Question: I updated Xcode to the 4.3.1 version but now I don't know what's going on. When I compile my project, the compiler gives this error:
> Lexical issue : 'Availability.h' file not found
And in other old projects :
> Lexical issue'QuartzCore/QuartzCore.h' file not found
It's so strange! But how can I fix these errors?
I already removed frameworks and added them again, but nothing changed.

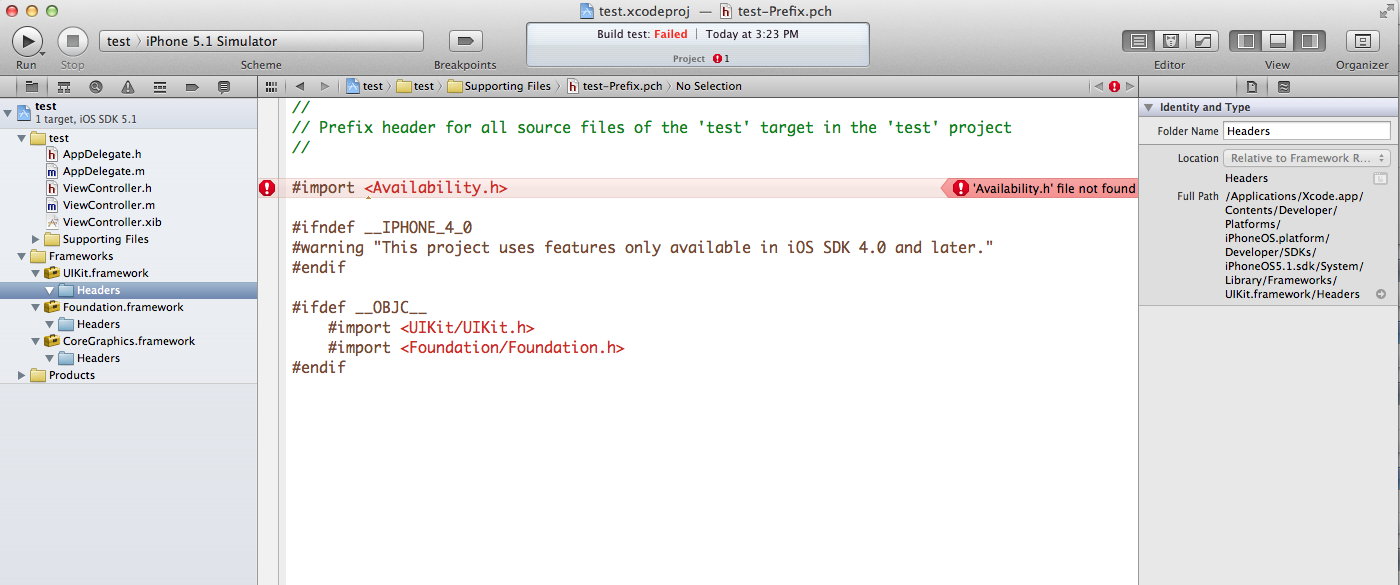
Answer: I have faced this error ! I uninstall xcode then re install xcode 4.2 then update to 4.3 and worked !
try remove your current xcode with this code :
'''
sudo /Developer/Library/uninstall-devtools --mode=all
'''
hope this works ...